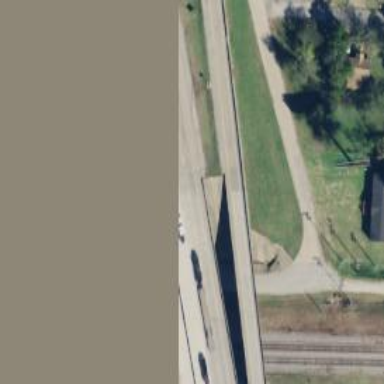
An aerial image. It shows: Bridge on motorway link.